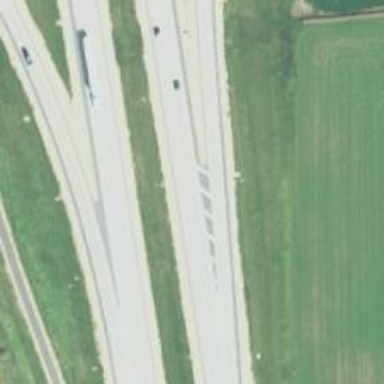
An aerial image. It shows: Motorway junction.